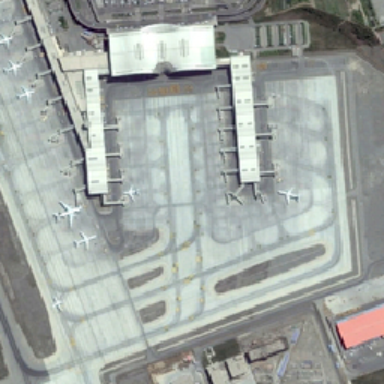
The terminal built on the apron is semi-enclosed and surrounded by some planes .